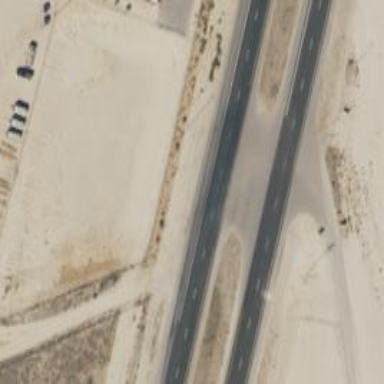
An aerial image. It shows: Primary link highway.